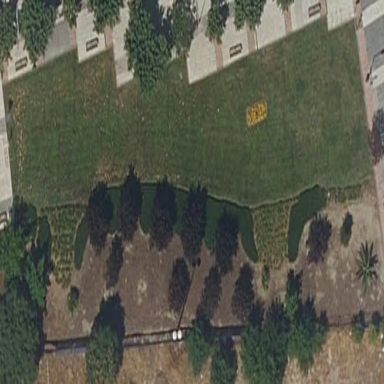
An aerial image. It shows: Garden that is leisure land.